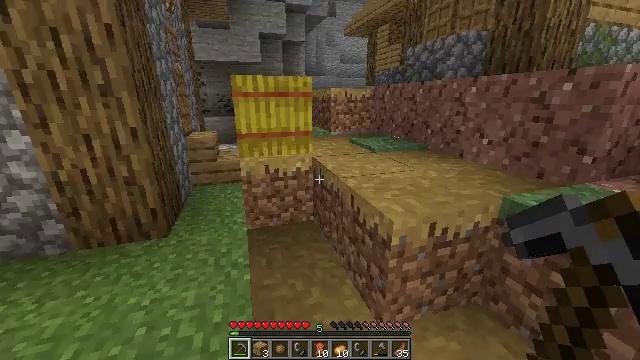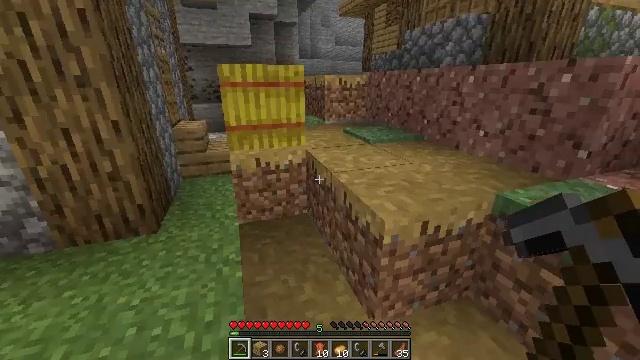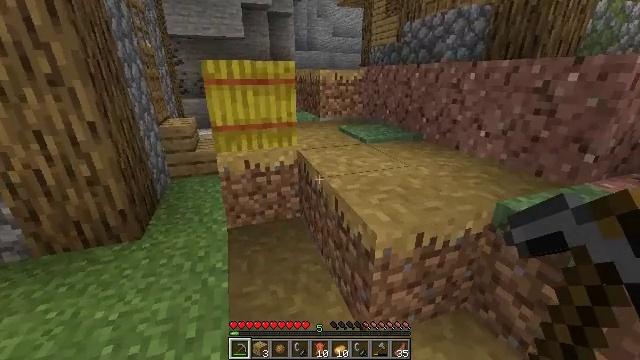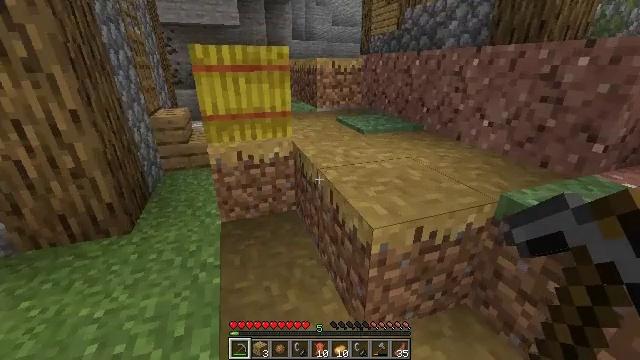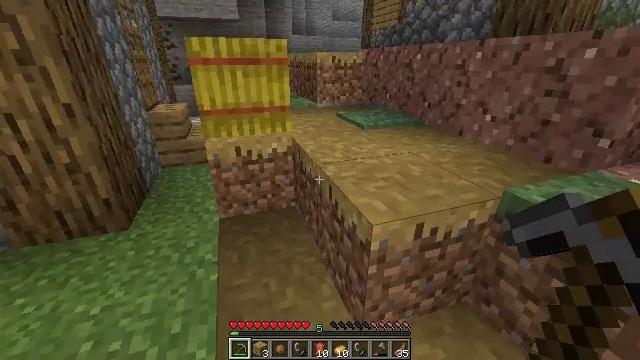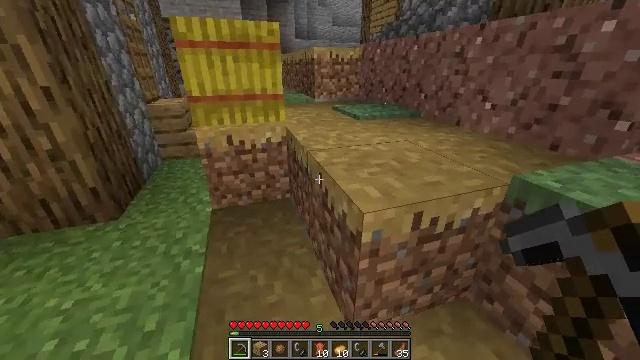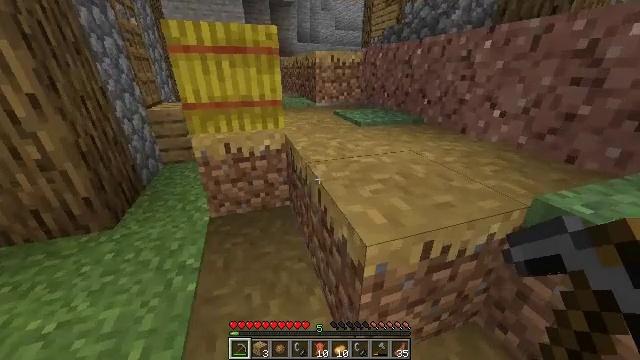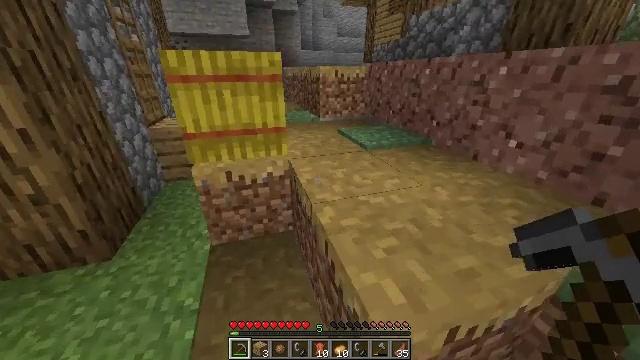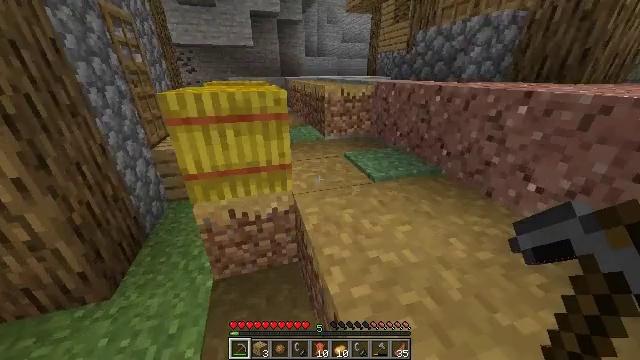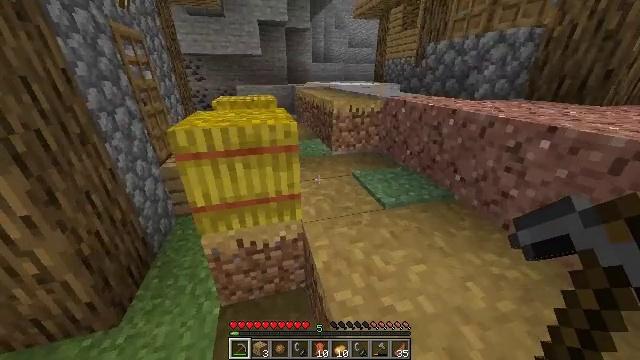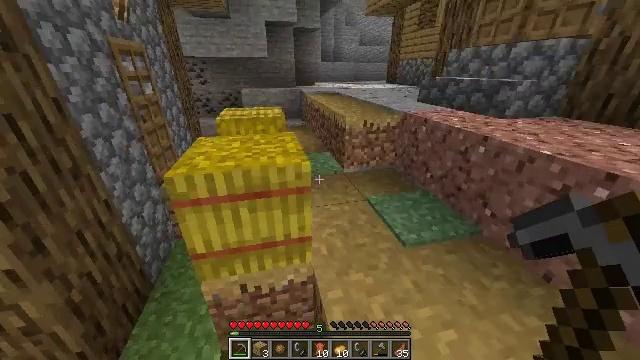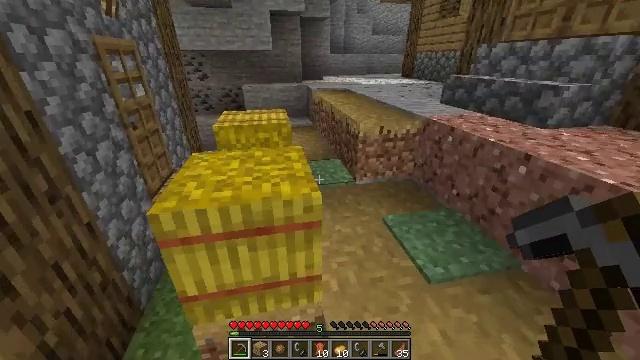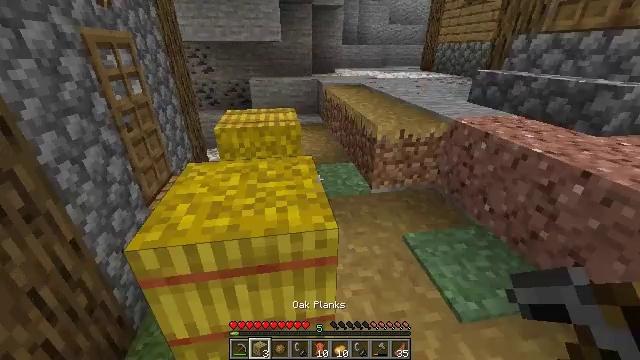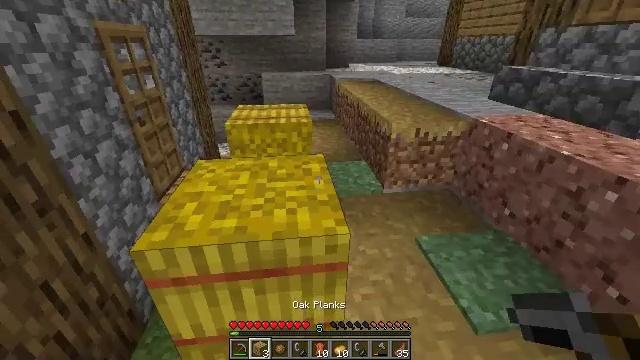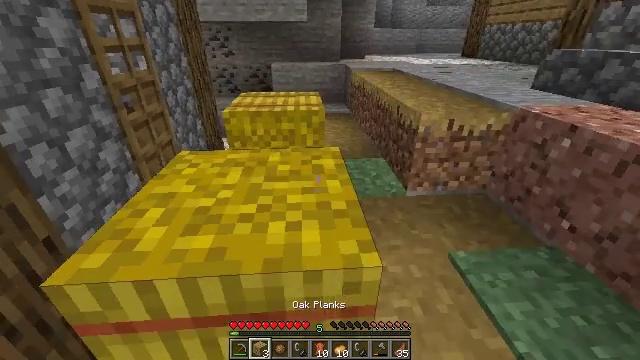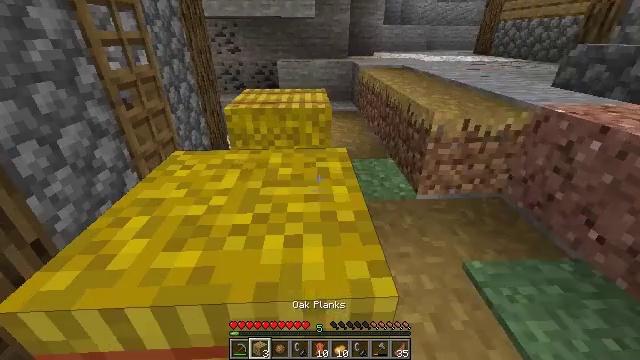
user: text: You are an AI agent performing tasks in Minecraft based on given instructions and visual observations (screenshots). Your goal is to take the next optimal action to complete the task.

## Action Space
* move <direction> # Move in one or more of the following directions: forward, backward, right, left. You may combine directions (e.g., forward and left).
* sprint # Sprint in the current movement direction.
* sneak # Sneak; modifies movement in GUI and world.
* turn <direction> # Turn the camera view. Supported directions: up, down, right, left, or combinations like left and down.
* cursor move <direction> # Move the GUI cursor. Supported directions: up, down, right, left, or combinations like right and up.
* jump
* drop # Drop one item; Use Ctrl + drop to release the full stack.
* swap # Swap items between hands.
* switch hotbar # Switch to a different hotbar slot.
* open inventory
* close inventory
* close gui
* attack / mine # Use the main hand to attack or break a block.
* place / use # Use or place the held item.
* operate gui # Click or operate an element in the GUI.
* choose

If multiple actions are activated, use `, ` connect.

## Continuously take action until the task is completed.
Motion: motion action
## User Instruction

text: Mine a hay block from the field.
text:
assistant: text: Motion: move forward, turn right and down, jump
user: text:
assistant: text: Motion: move forward, turn down, jump
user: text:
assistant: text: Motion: move forward, sprint, turn down, jump
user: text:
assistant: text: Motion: move forward, sprint, jump
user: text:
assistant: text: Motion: move forward, sprint, jump
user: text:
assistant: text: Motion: move forward, jump
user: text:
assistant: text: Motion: move forward, jump
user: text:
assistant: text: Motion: move forward, jump
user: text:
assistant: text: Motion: move forward, turn left, jump
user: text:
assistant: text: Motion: move forward, turn left, jump
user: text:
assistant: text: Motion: move forward, turn left, jump
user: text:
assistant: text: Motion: move forward, turn left, jump
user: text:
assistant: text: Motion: turn left, jump
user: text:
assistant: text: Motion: turn left
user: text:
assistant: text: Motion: turn left
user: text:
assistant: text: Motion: turn left
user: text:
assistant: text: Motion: turn left
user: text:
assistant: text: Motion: turn left
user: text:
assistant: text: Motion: turn left
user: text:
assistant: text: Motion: no_op
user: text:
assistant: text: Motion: no_op
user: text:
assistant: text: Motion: no_op
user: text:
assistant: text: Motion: turn left
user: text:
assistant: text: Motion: no_op
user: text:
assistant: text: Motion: no_op
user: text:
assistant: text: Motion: no_op
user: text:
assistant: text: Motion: turn down
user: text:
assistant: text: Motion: turn down
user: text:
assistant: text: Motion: no_op
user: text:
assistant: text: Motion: no_op